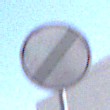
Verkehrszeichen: EndeSaemtlicherBegrenzungen
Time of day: MorningAfternoon
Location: Outdoor (Urban)
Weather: Clear
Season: NotSpecified
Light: Natural